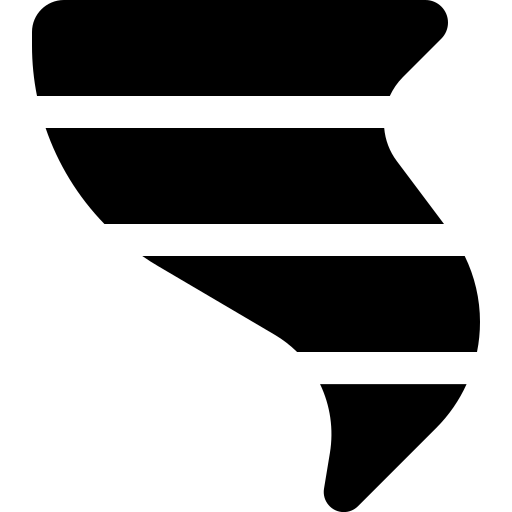
Tags: icon, FontAwesome, fa-icon, solid, tornado